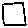
Label: square